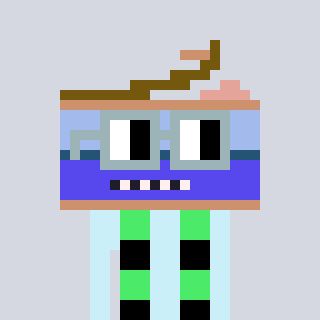
a pixel art character with square dark gray glasses, a canned ham-shaped head and a cold-colored body on a cool background